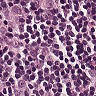
Metastatic tissue present: yes